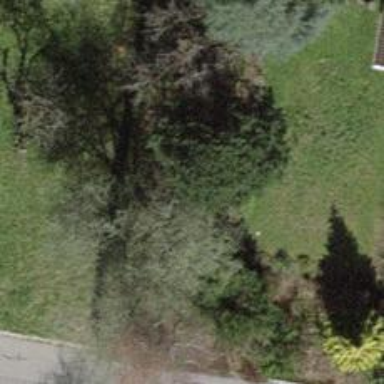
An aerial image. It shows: Urban area featuring tree as natural element.